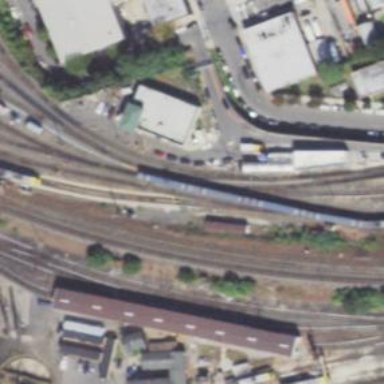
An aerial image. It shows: Railway yard used for servicing trains.